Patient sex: M
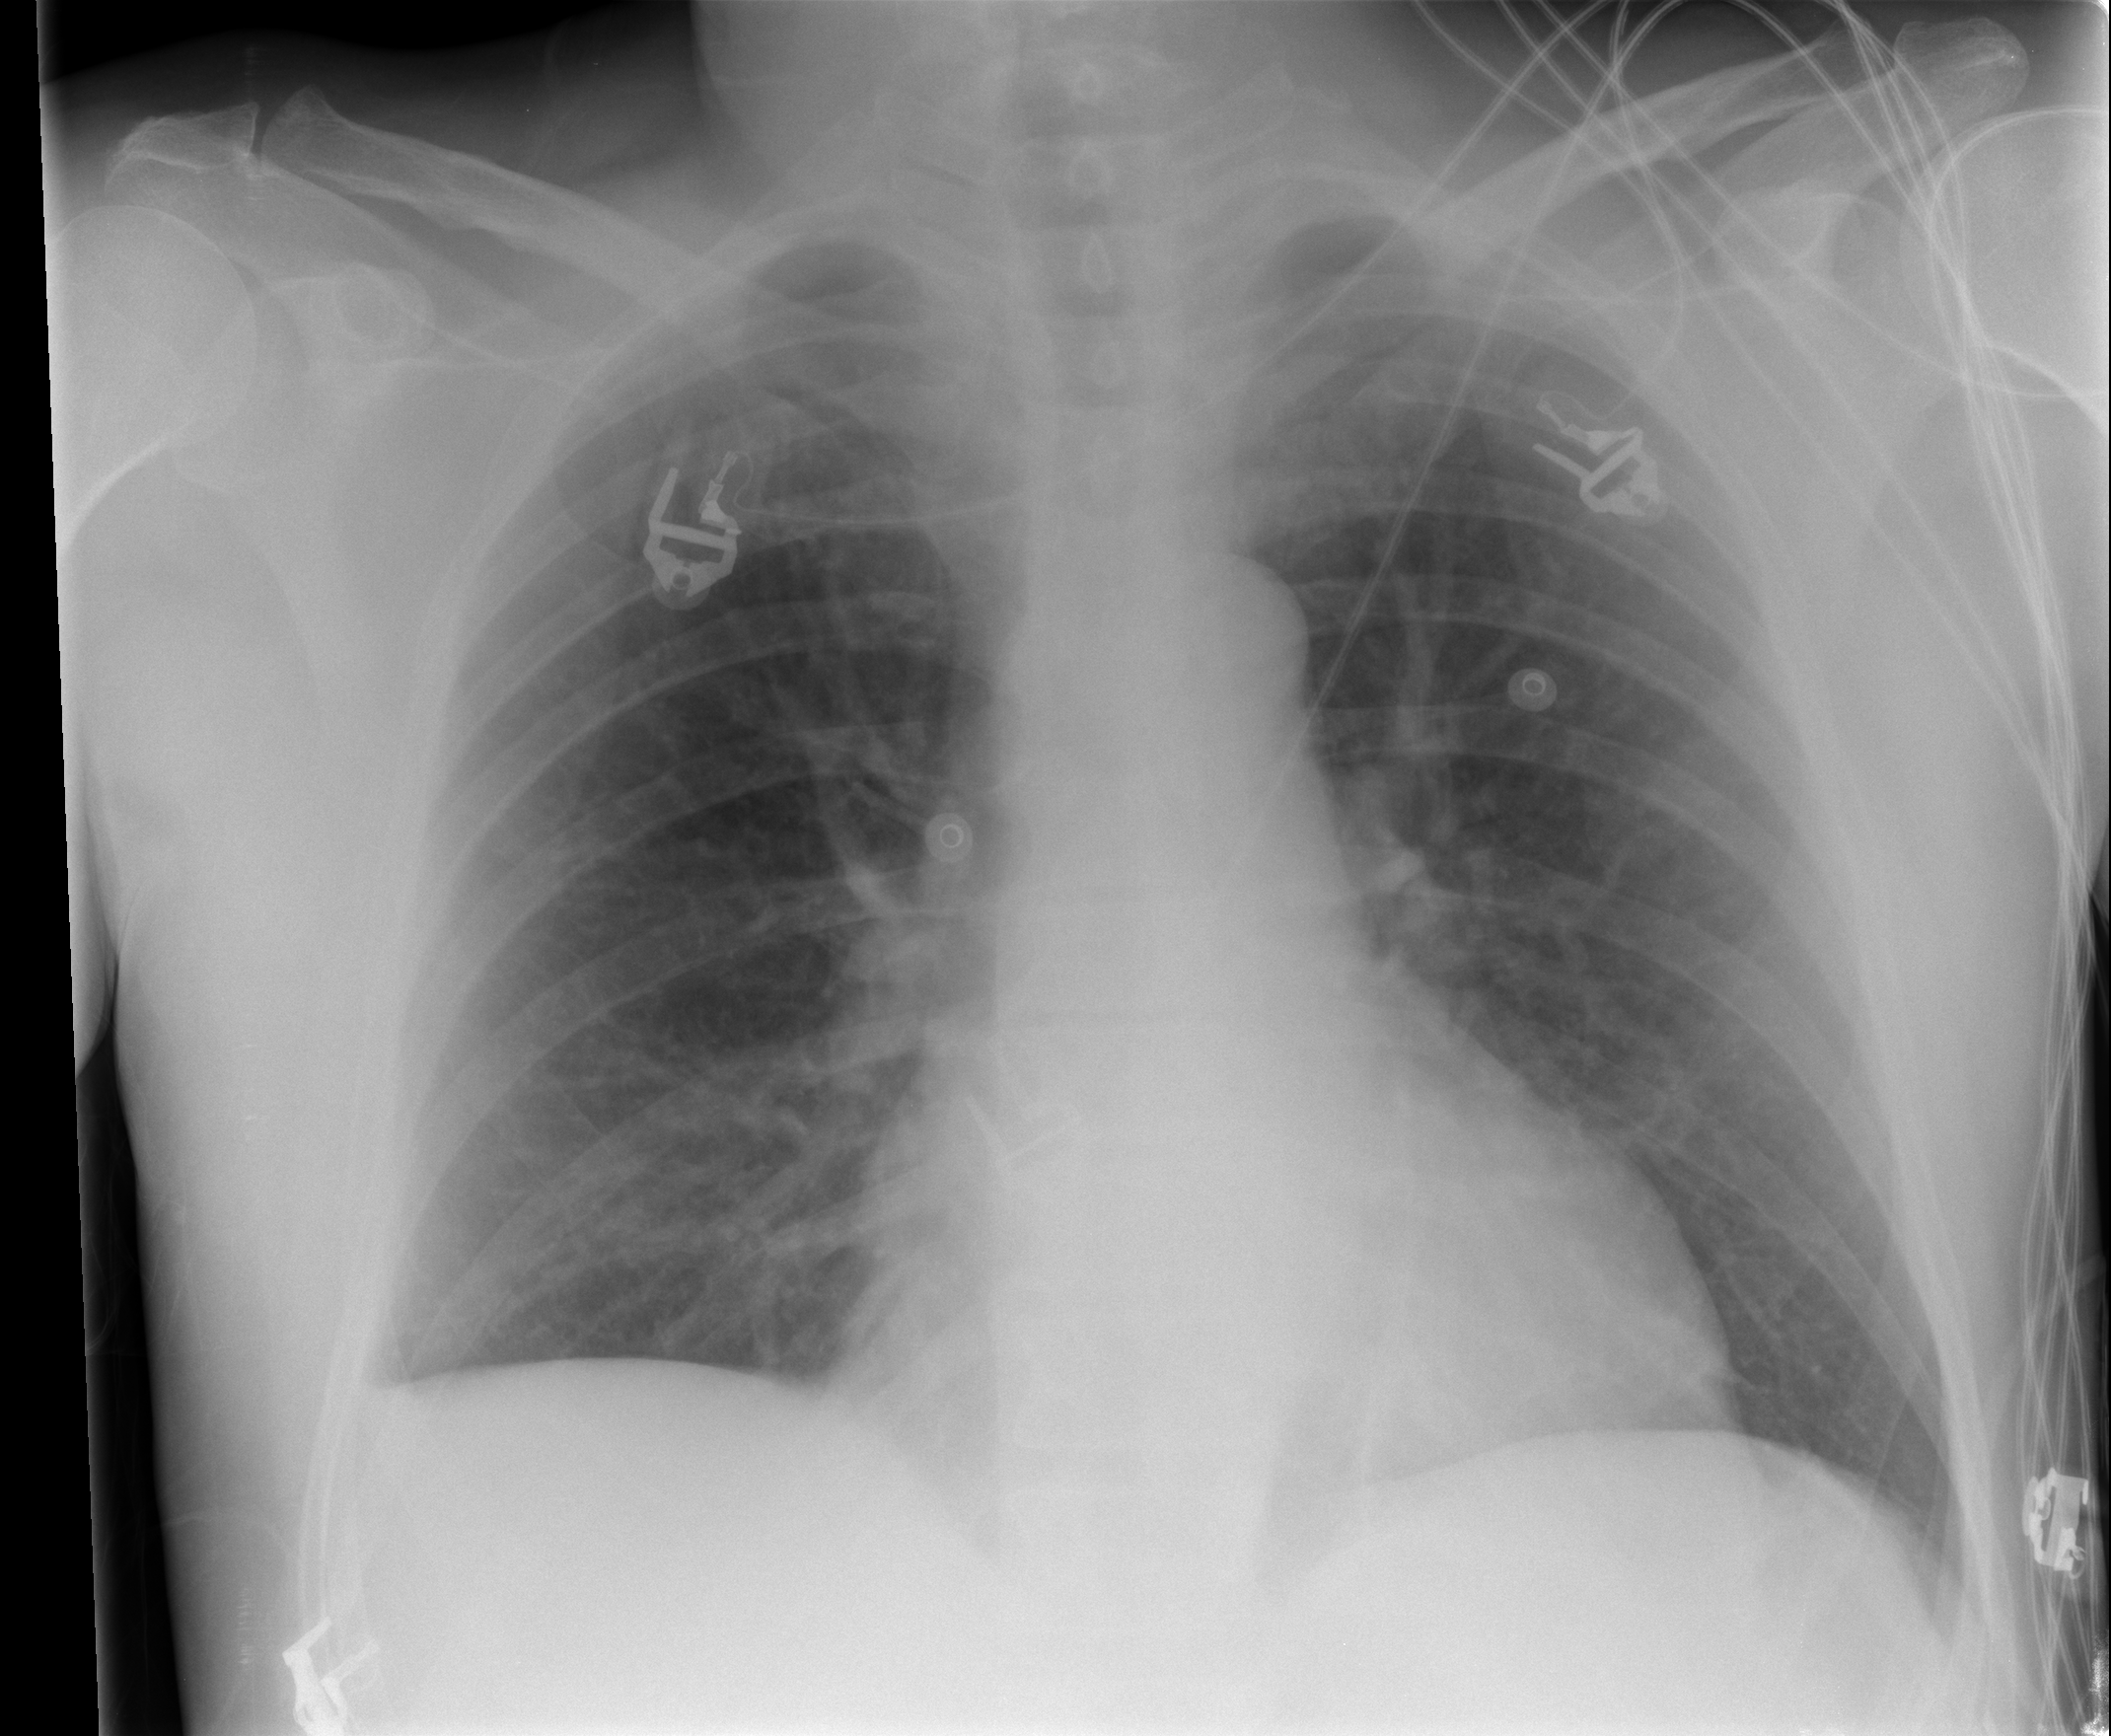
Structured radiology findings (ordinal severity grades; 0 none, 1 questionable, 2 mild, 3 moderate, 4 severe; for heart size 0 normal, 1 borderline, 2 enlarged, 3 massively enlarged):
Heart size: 1
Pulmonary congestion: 0
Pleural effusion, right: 1
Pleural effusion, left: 0
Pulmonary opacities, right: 0
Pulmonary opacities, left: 0
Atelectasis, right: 0
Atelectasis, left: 0